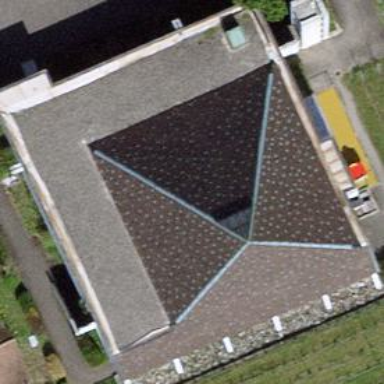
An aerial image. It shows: Building that is place of worship.